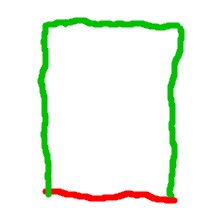
Shape: rectangle